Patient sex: M
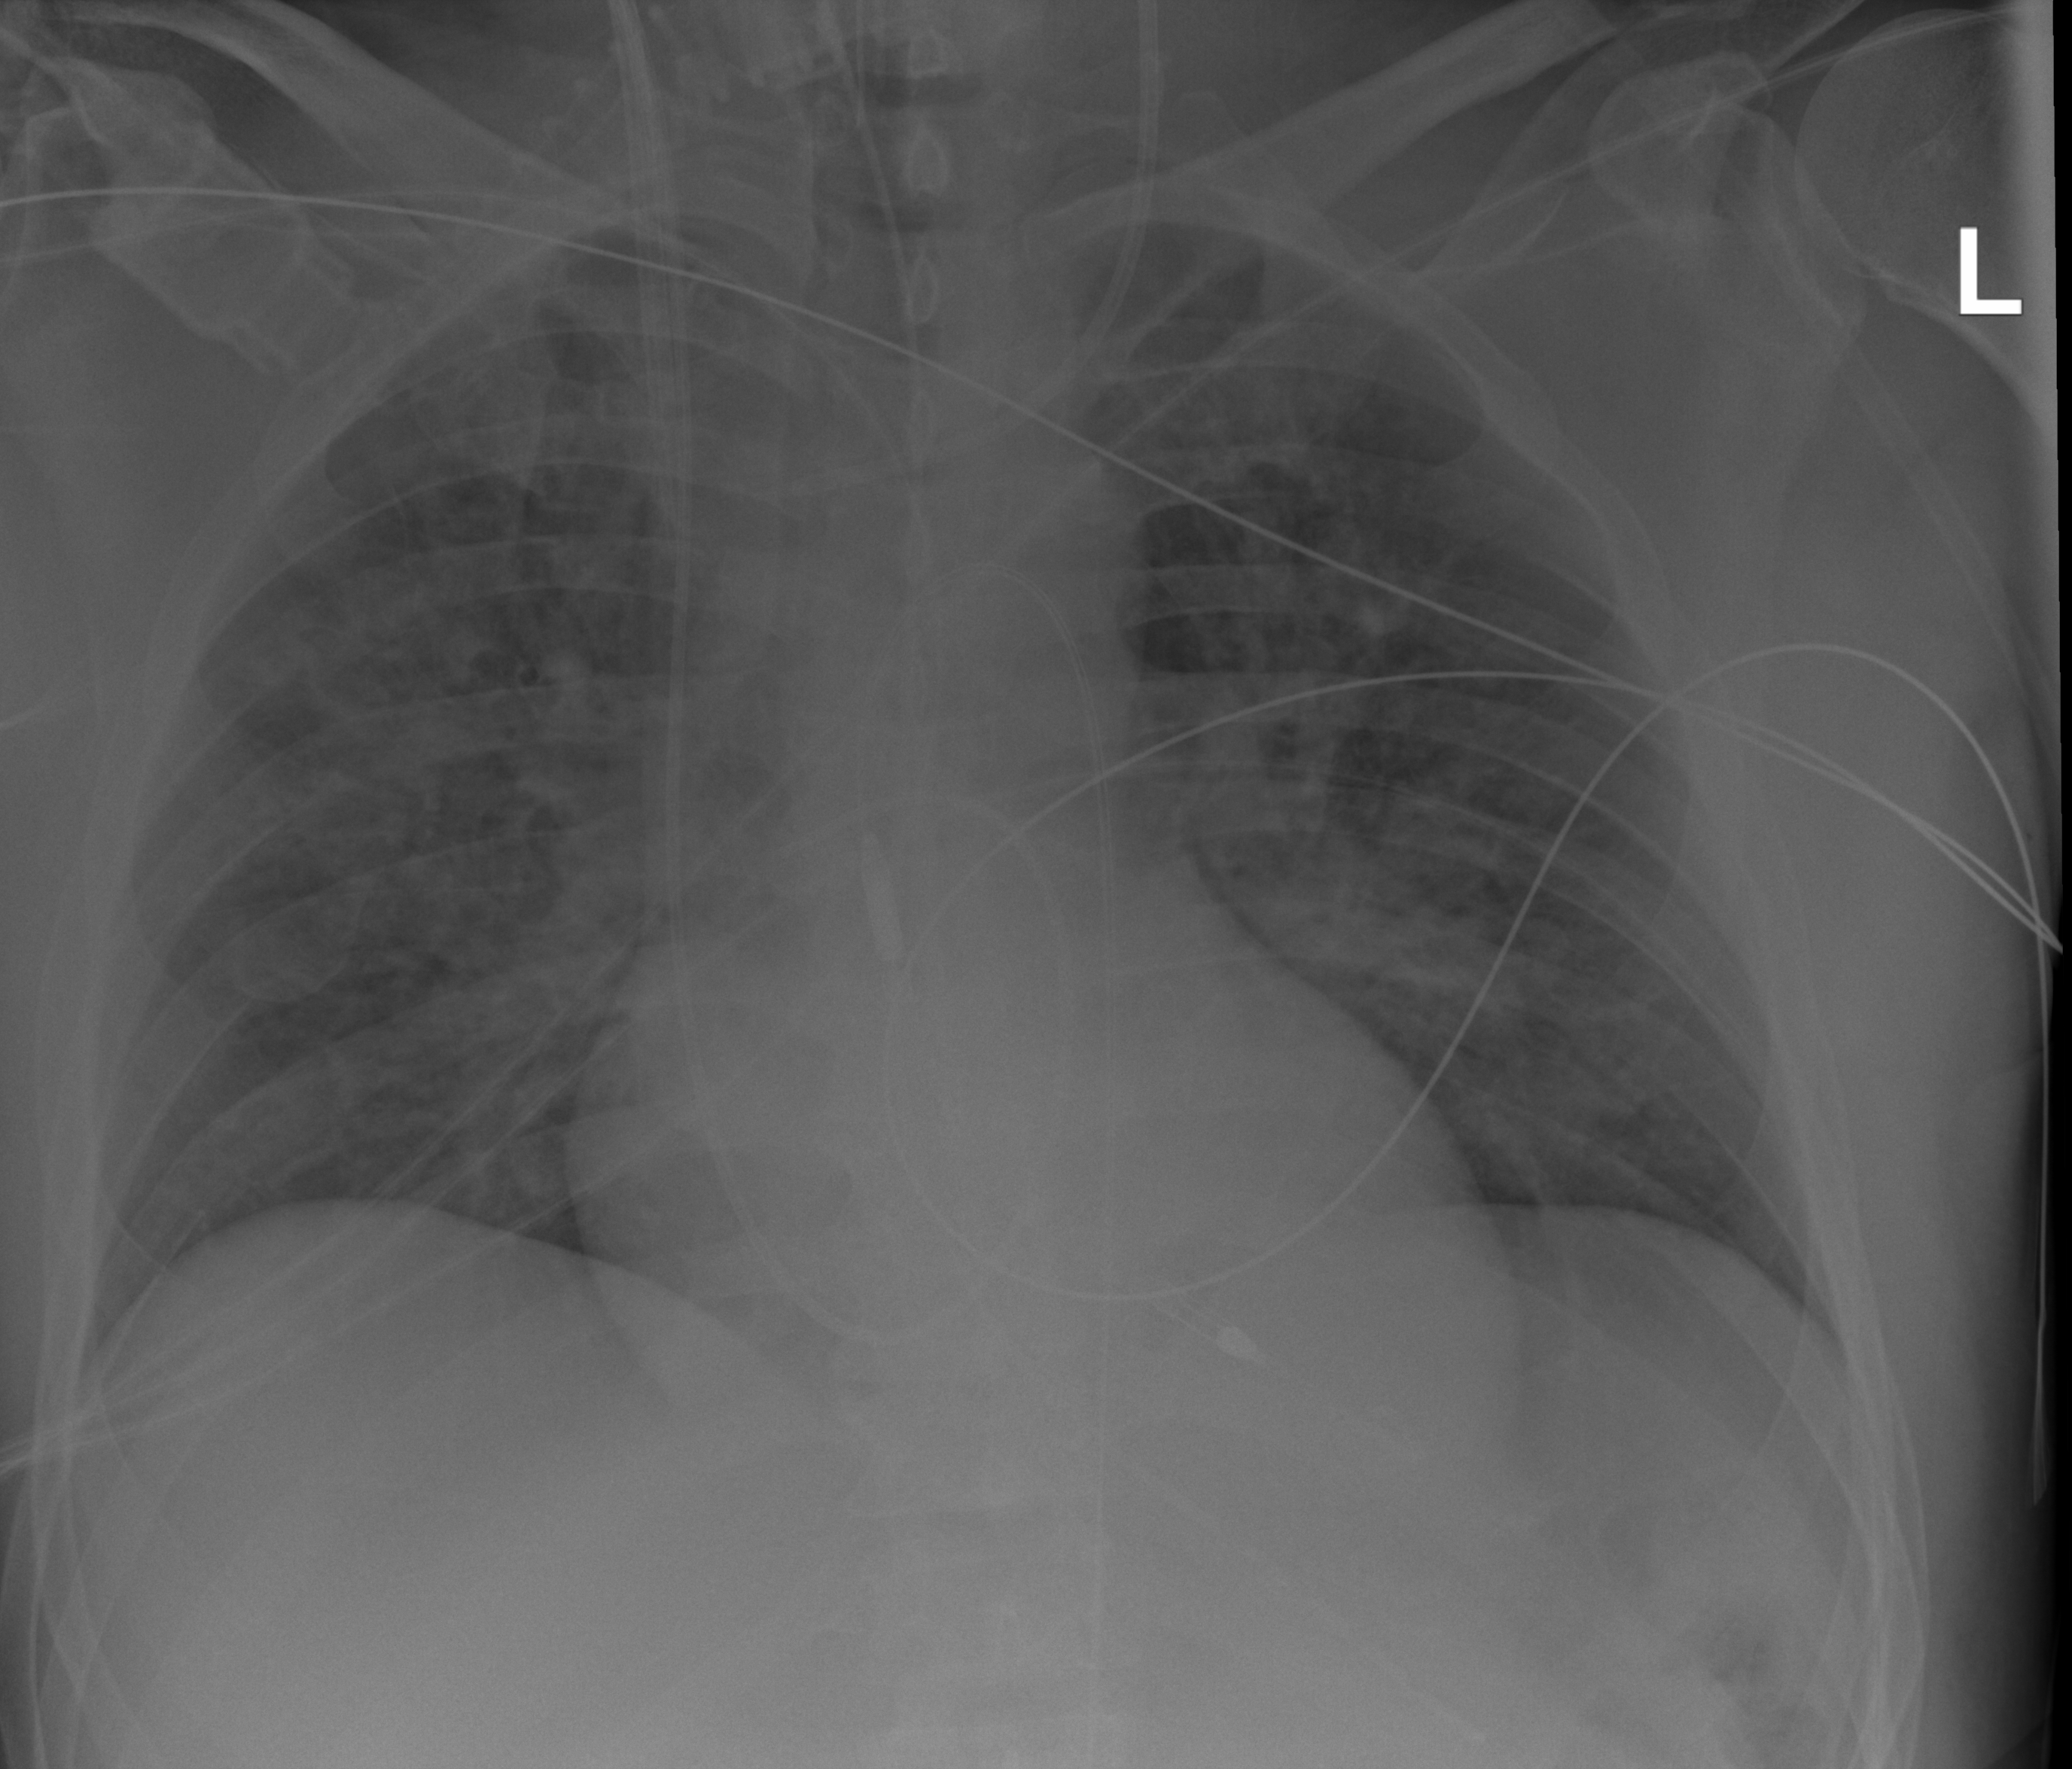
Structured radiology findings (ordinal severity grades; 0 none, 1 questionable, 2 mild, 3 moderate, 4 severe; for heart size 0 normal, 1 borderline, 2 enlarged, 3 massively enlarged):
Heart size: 1
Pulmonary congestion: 3
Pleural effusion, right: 0
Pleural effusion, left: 0
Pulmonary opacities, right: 3
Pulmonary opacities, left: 3
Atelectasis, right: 0
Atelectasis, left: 0